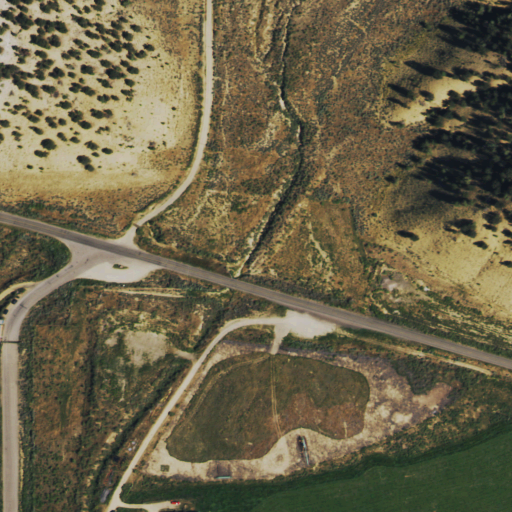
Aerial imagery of valley in Colorado named P. L. Gulch containing shrub, open development, evergreen forest, low intensity development, pasture, and medium intensity development